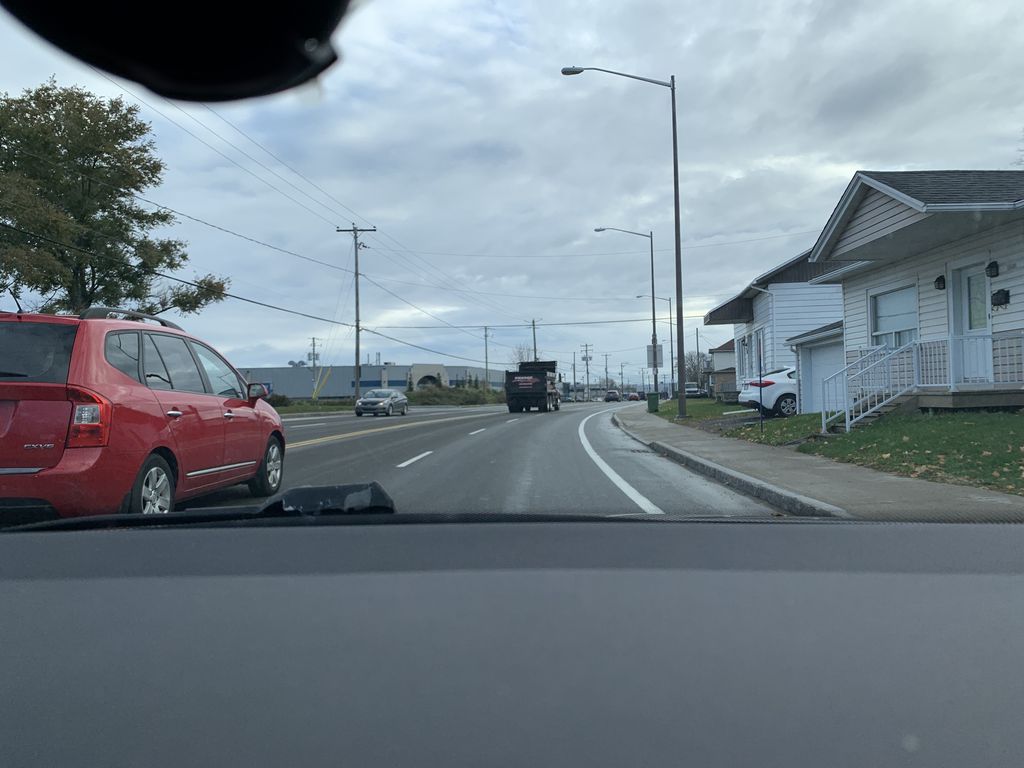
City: quebec_city